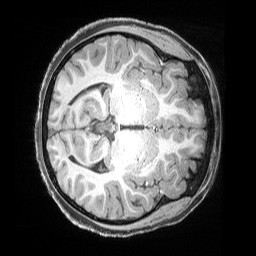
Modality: T1w
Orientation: axial
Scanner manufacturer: siemens
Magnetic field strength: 3 T
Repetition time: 2.53 s
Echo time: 0.00169 s